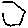
Label: hexagon